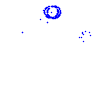
Particle: proton